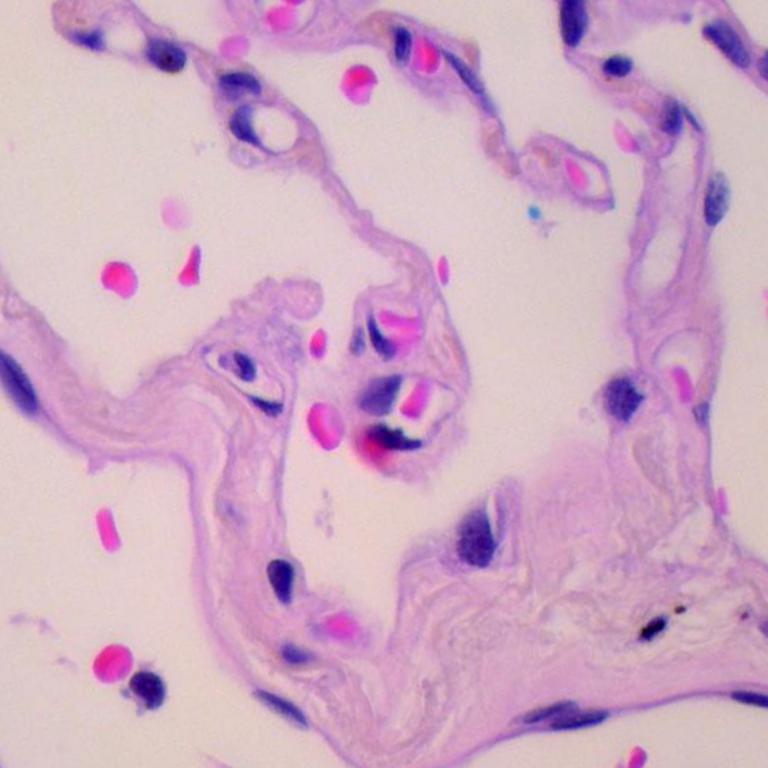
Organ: lung
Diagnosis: benign